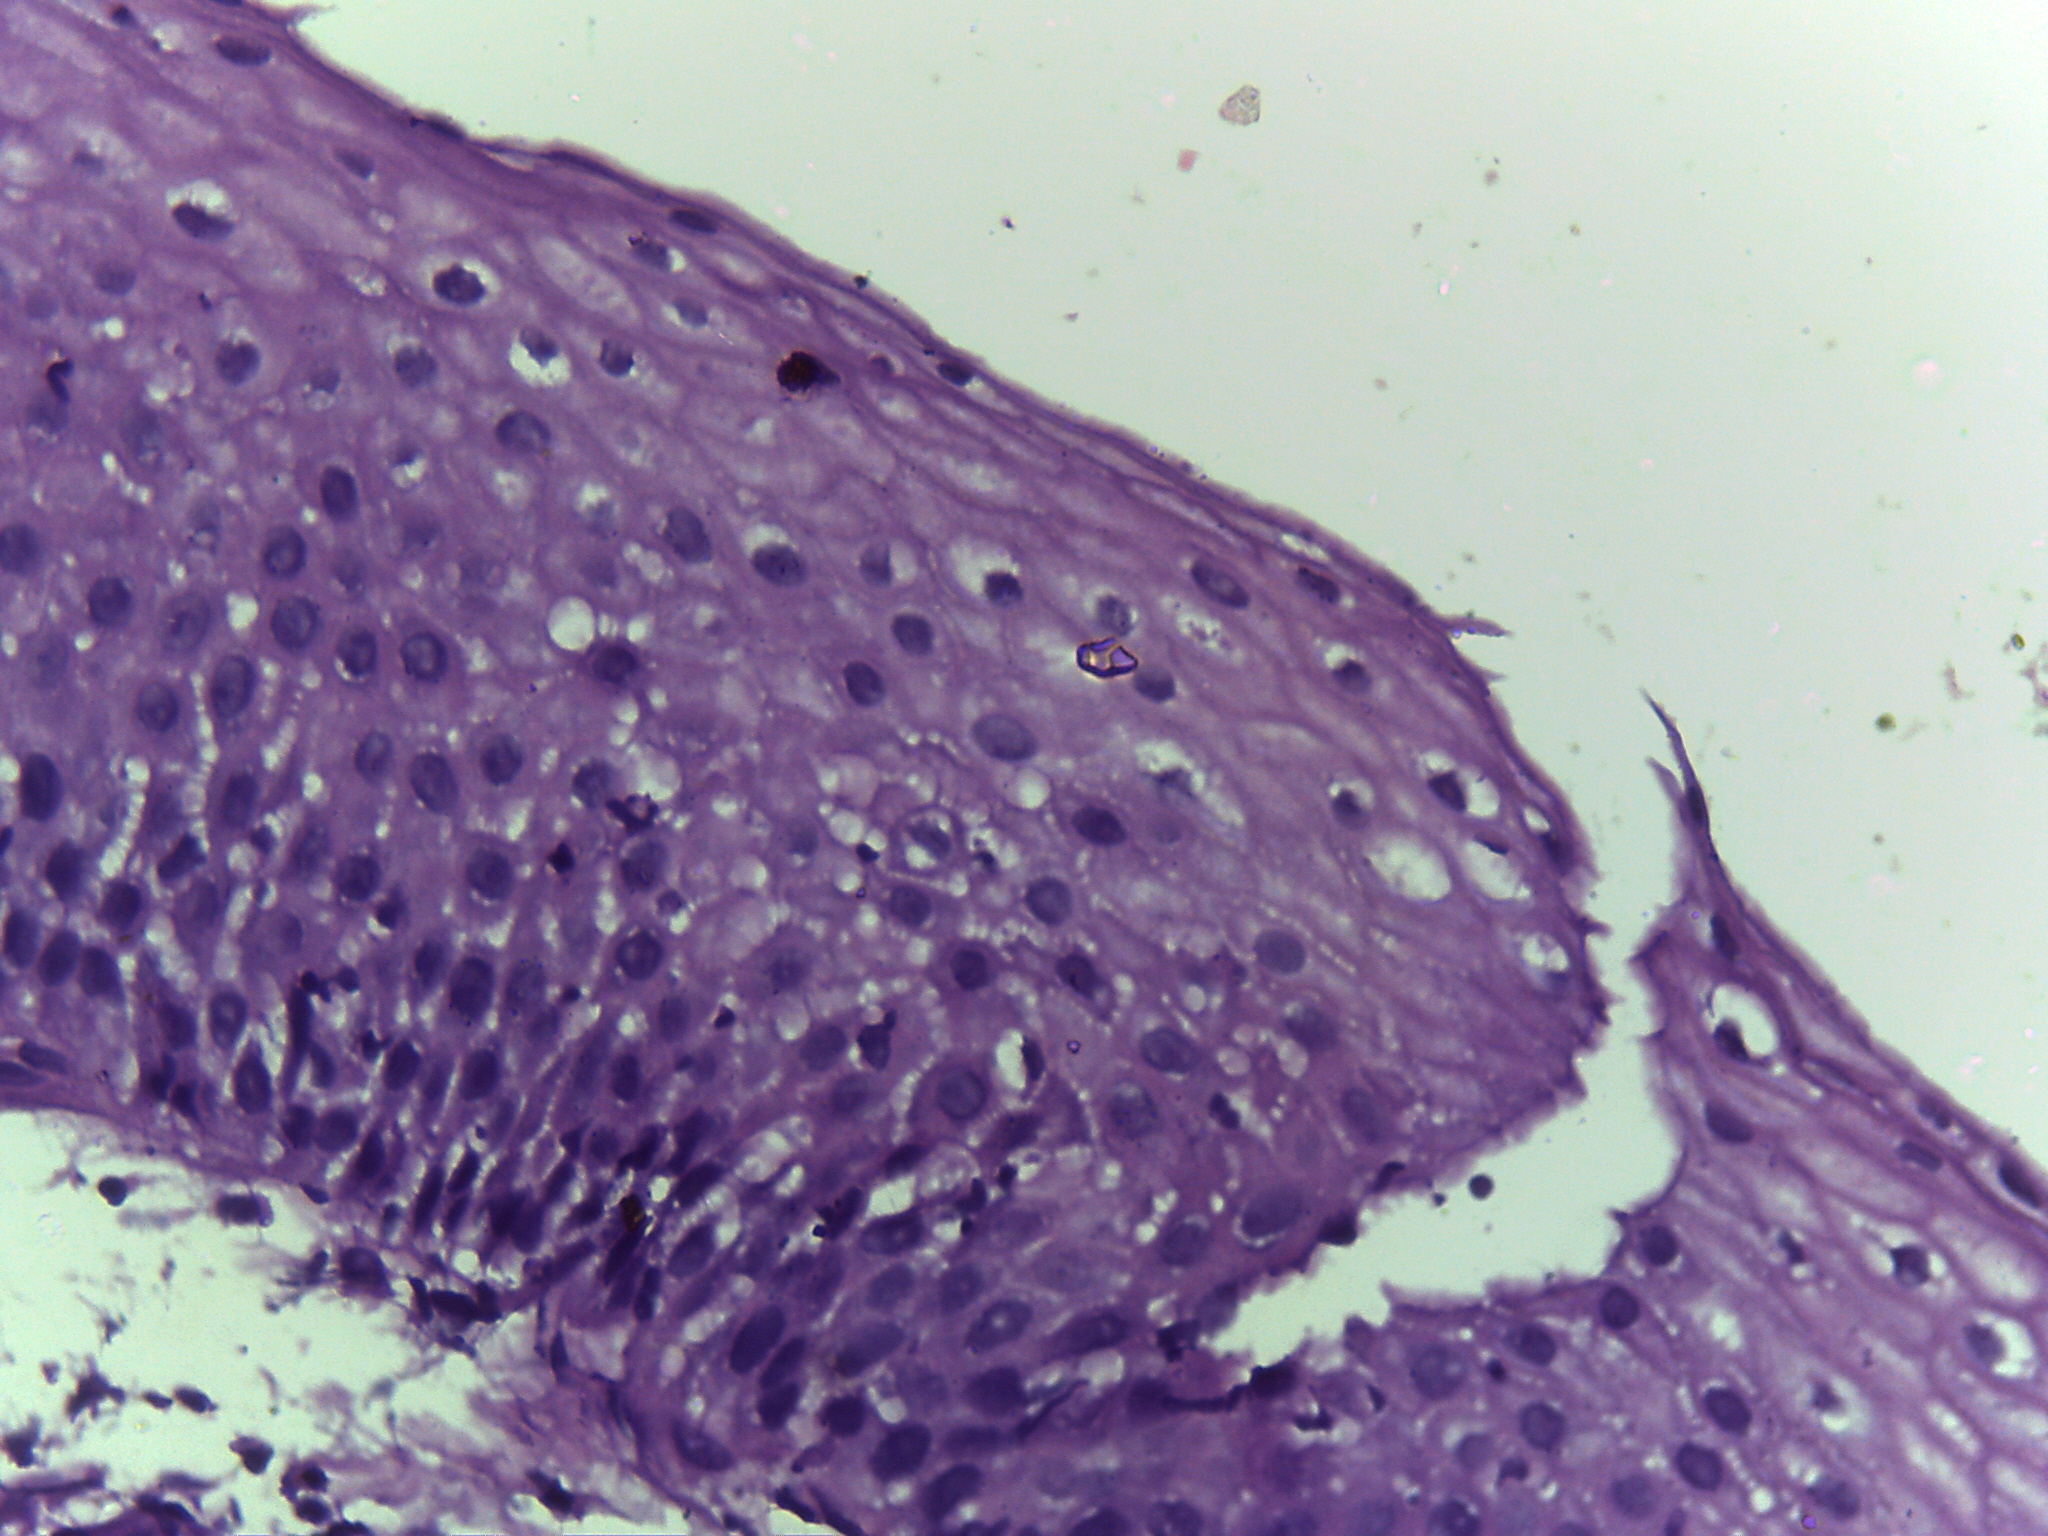
Diagnosis: OSCC